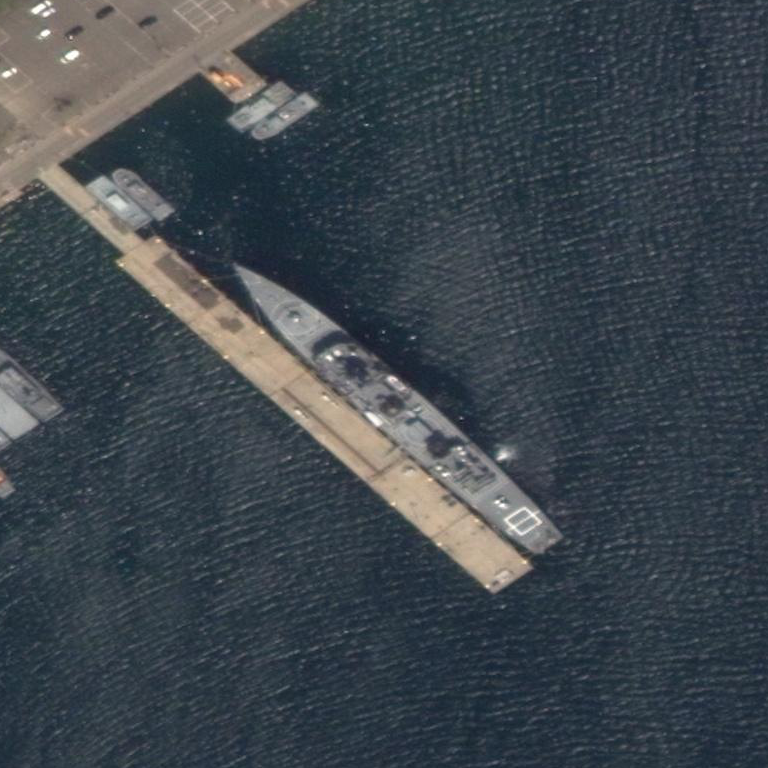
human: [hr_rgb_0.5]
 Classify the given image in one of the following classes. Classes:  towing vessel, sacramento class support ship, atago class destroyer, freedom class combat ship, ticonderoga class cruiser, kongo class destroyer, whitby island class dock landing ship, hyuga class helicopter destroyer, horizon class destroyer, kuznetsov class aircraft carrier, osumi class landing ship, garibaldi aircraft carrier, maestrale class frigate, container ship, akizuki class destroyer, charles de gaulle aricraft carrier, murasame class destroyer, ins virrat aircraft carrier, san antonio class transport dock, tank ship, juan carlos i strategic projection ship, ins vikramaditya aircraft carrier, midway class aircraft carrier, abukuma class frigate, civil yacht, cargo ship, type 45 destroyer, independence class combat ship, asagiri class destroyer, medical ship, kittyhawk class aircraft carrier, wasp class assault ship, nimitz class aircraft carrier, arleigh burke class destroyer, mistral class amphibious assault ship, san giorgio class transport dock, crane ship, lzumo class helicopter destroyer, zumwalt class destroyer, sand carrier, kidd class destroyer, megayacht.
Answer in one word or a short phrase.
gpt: Arleigh Burke class destroyer